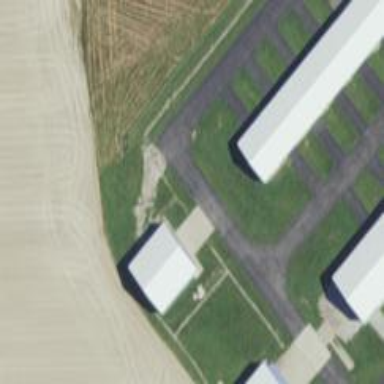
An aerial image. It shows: Building designed as airport hangar.